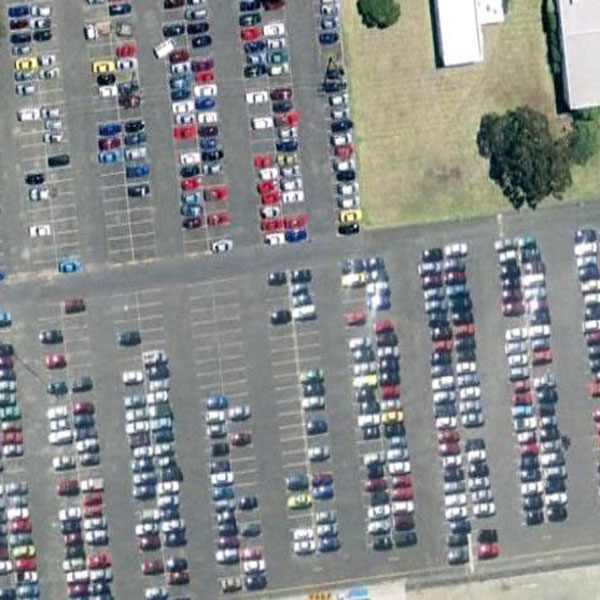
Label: Parking